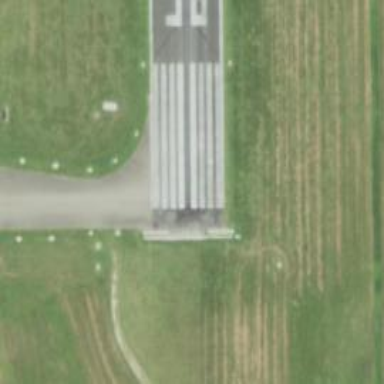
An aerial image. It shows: View of runway in airport.